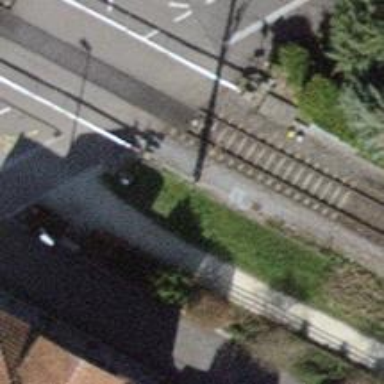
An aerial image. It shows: Railway milestone.